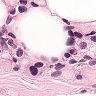
Metastatic tissue present: yes